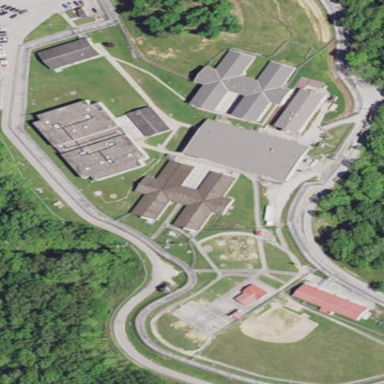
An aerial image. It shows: Prison.